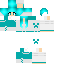
A female skeleton skin with pale skin, wearing blonde helmet dressed in a blue robe top and black pants, featuring a closed mouth.